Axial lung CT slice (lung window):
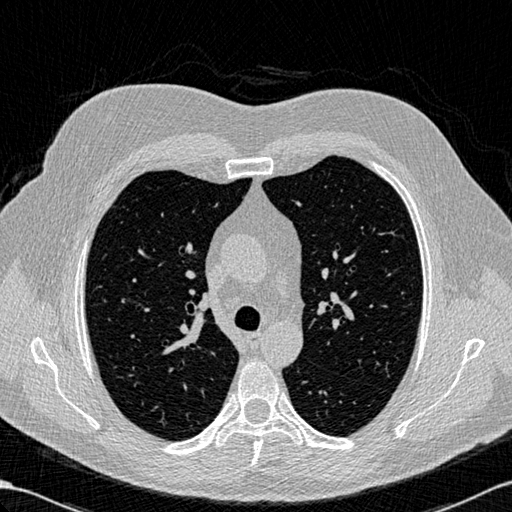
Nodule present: no